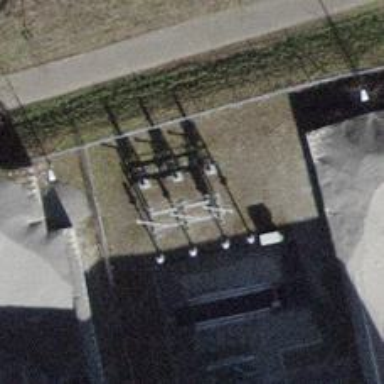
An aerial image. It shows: Insulator used in power equipment.